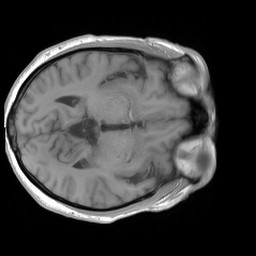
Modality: T1w
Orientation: axial
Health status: ill
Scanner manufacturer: siemens
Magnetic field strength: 3 T
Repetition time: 0.4 s
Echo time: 0.00272 s